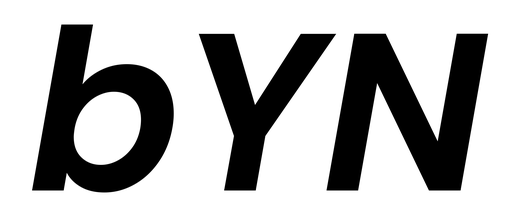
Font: Poppins-SemiBoldItalic